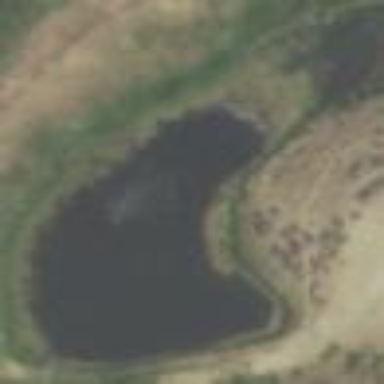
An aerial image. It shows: Pond with natural water.